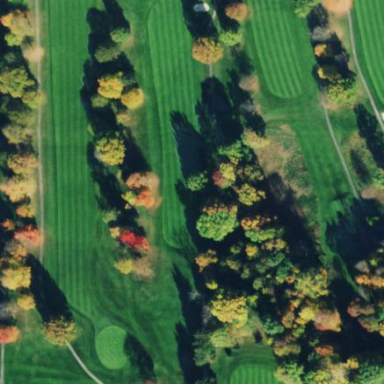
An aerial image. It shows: Golf rough area.